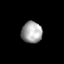
Tissue: skin
Cell type: Fibroblasts
Senescence score: 0.7366
Nuclear area (px): 439
Mean DAPI intensity: 162.285